Interaction volume radius: 5 \u00c5
Interaction volume height: 10 \u00c5
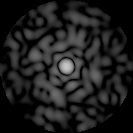
Disorder parameter: 0.7916